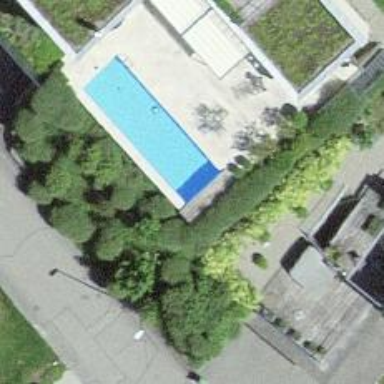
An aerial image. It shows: Swimming pool located in leisure land.